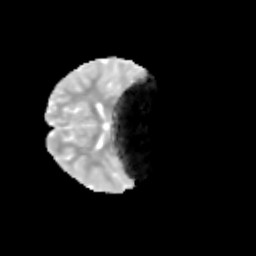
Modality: MD
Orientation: axial
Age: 13
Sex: male
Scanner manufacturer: siemens
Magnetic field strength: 3 T
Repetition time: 3.8 s
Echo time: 0.07 s